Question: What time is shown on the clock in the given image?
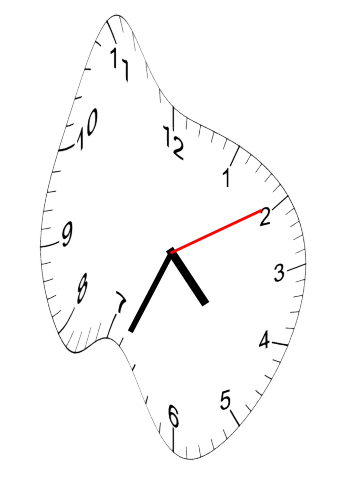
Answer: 04:34:10